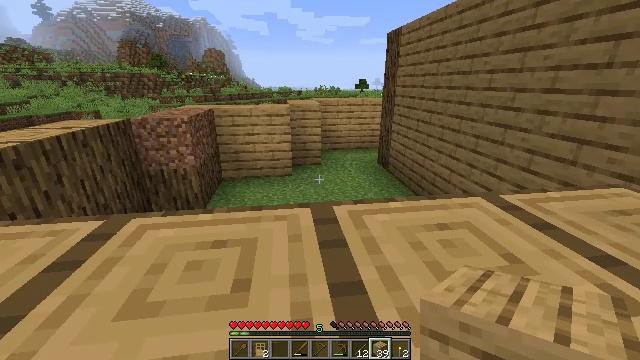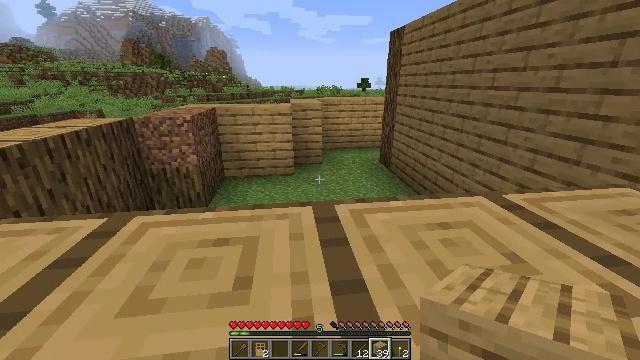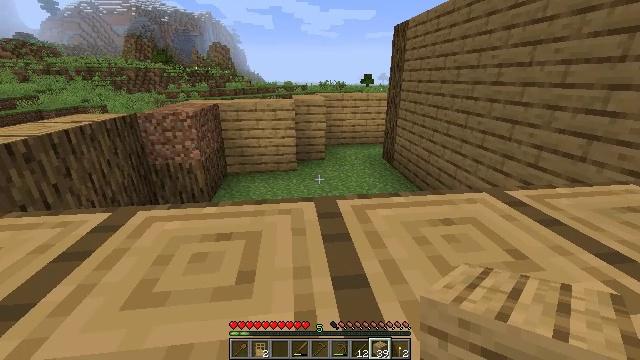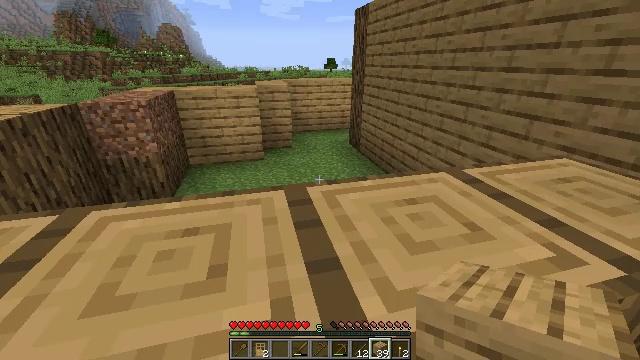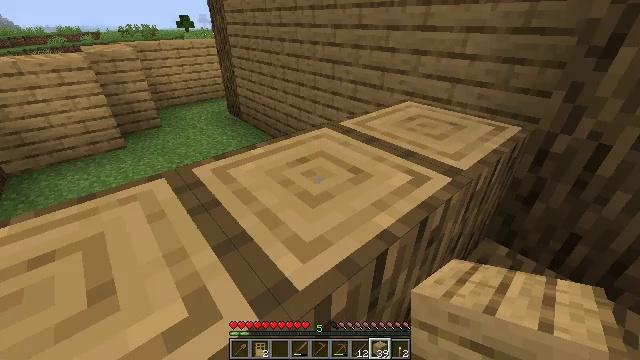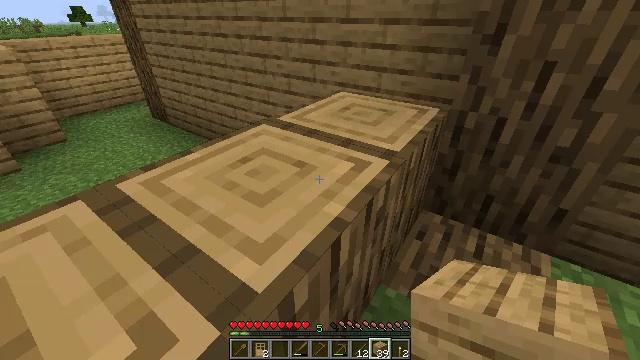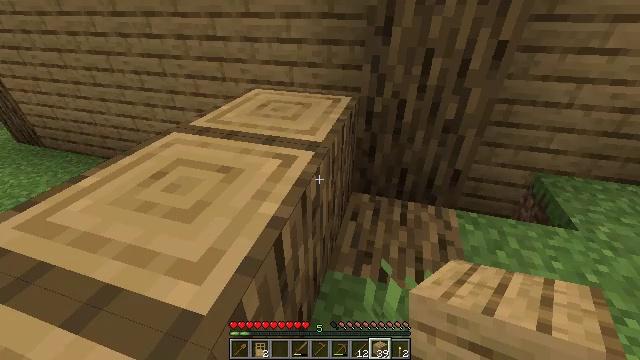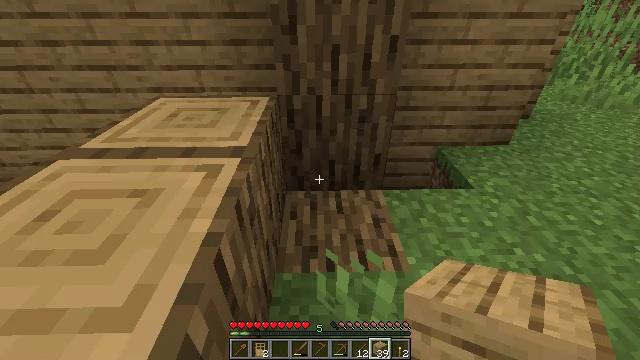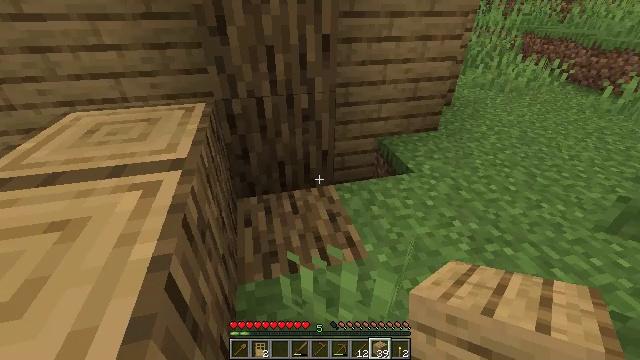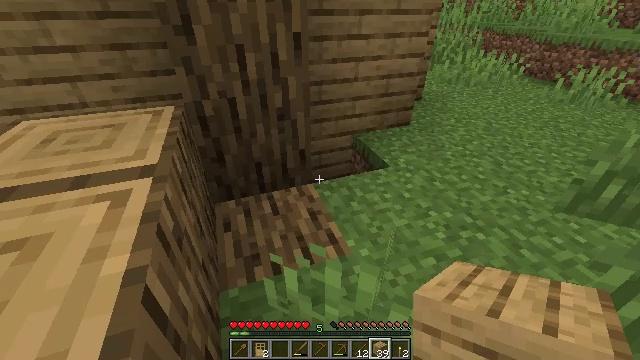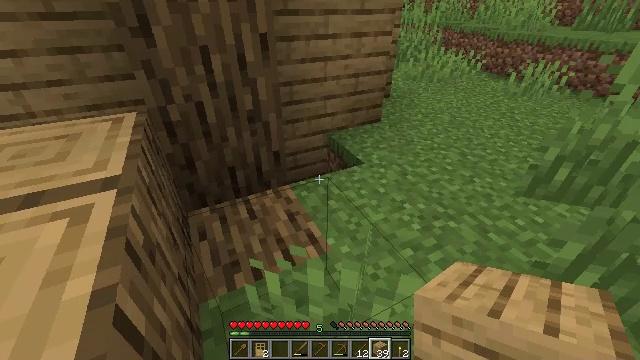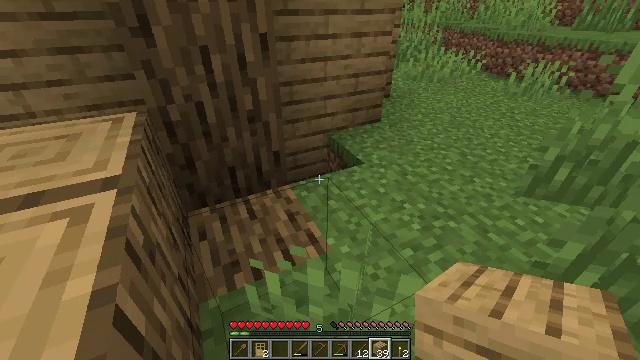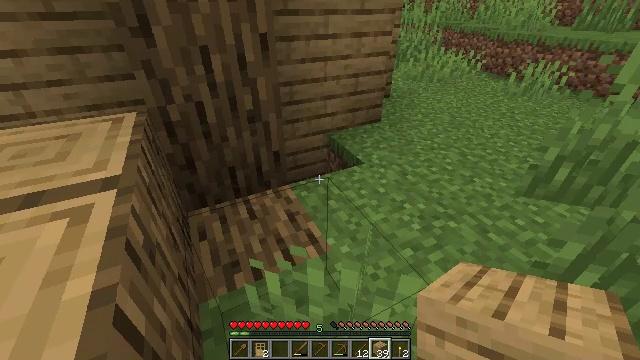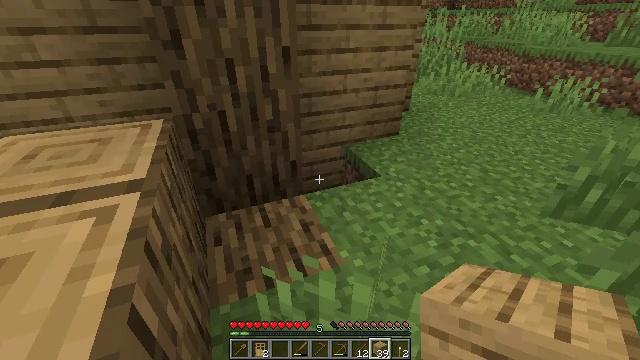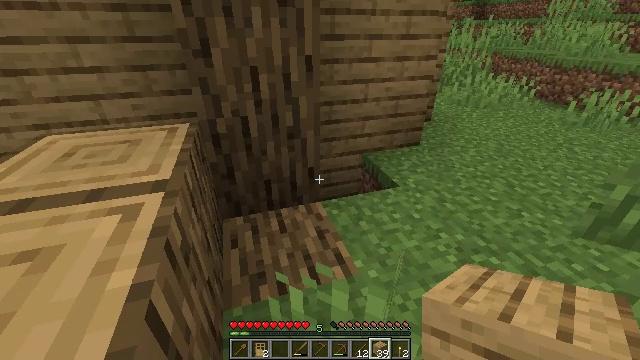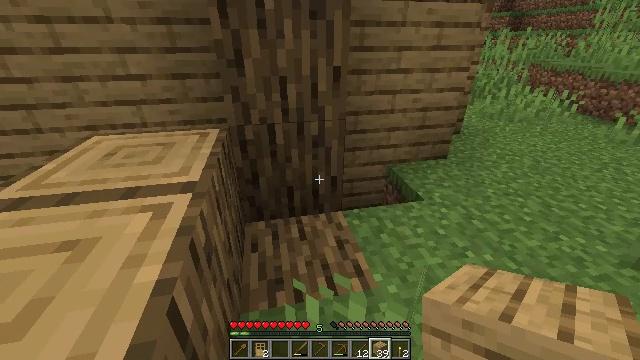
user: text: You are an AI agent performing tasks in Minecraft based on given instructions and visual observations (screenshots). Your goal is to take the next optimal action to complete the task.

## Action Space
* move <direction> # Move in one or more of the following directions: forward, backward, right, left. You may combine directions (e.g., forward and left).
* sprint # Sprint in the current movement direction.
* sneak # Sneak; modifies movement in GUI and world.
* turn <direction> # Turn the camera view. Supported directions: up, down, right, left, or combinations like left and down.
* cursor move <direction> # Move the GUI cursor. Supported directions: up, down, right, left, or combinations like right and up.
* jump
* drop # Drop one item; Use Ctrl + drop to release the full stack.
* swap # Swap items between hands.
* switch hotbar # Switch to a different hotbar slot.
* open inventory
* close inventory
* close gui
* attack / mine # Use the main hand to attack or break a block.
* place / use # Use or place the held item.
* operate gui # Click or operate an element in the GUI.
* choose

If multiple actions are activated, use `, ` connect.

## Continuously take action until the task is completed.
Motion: motion action
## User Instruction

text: Collect oak log for crafting.
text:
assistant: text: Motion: no_op
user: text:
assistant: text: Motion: no_op
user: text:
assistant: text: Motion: turn right and down
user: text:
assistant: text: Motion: turn right and down
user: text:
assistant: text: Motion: turn right and down
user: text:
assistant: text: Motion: turn right
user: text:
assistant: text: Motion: turn right
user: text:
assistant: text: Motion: turn right
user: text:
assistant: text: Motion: turn right
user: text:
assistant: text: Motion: turn right
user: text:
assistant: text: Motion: no_op
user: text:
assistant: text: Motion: no_op
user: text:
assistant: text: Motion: turn left and up
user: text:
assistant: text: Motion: turn left and up
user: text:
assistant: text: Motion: turn left and up
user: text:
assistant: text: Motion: turn left
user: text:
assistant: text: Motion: no_op
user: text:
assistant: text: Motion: no_op
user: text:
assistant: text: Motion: no_op
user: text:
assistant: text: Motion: no_op
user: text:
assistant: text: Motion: no_op
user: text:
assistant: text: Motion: turn left
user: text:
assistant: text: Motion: no_op
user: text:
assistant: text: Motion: no_op
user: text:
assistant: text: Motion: turn left
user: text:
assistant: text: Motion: turn left
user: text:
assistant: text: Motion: turn left
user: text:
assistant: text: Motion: turn left
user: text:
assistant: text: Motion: turn left
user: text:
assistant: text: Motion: turn left